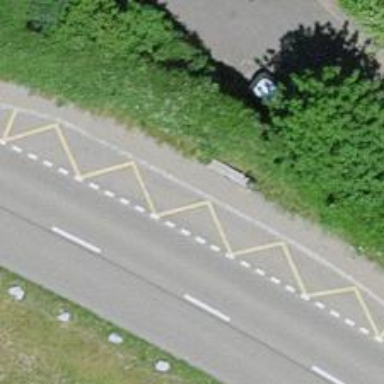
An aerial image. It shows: Bus stop with platform for public transport.